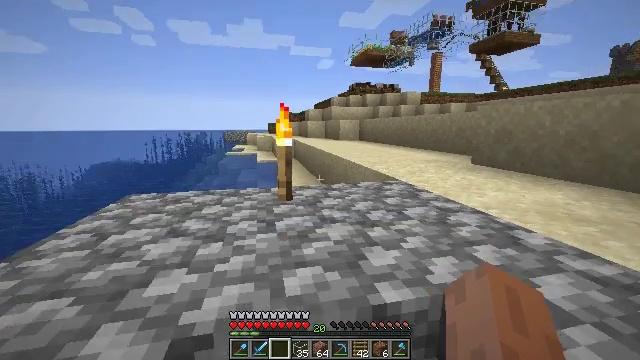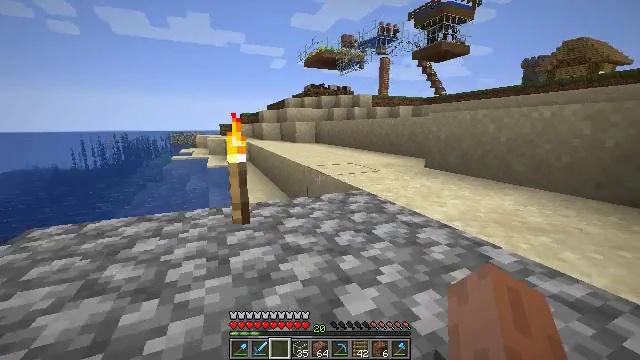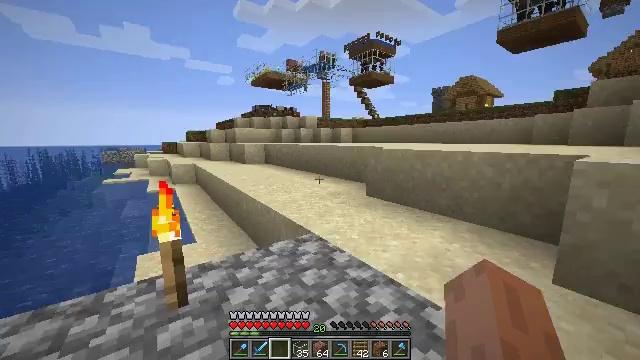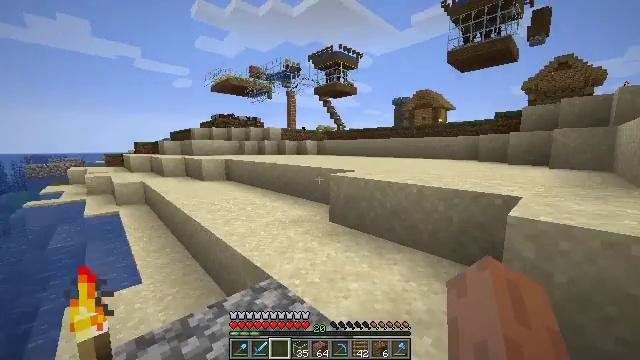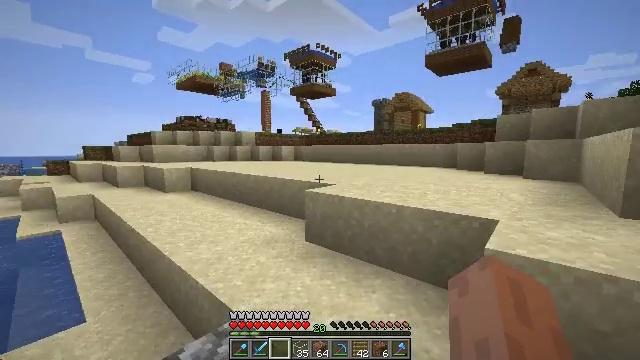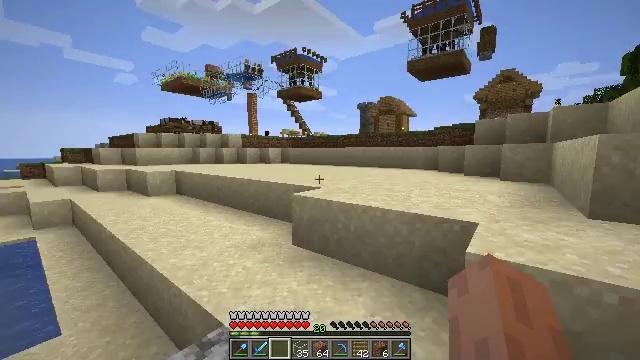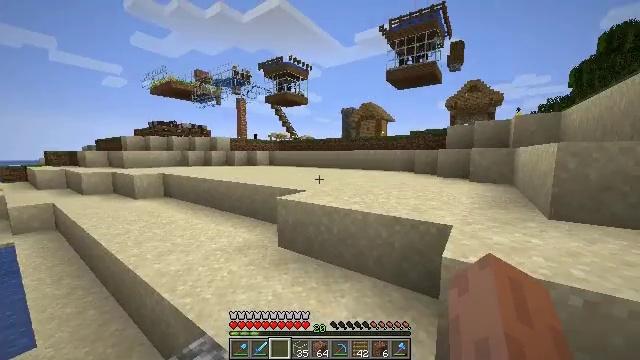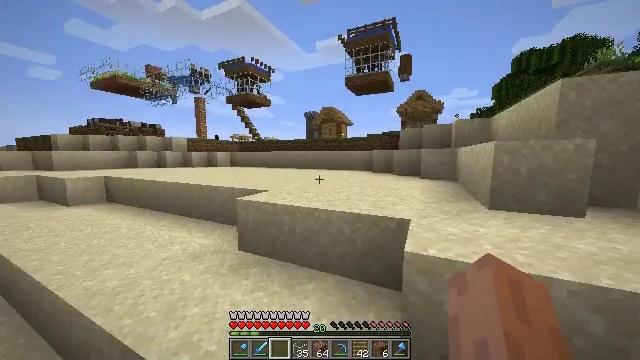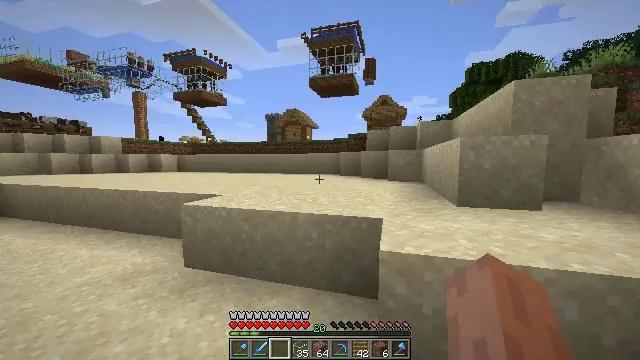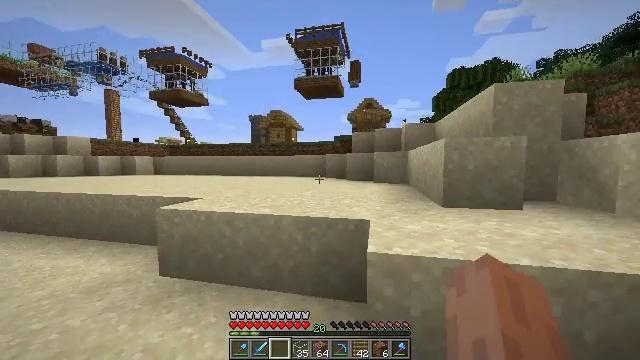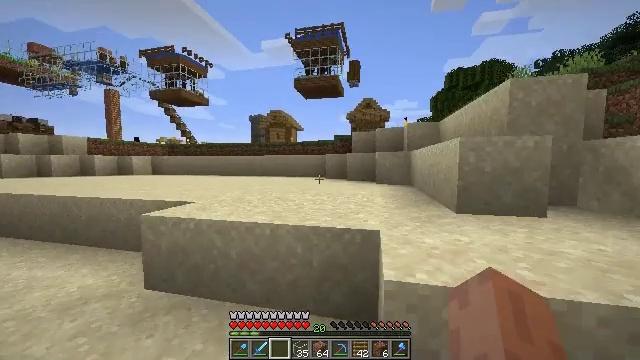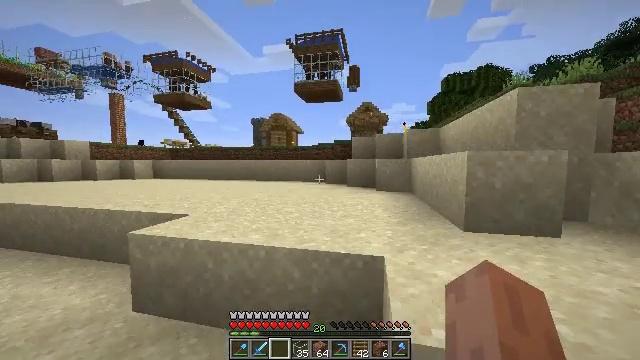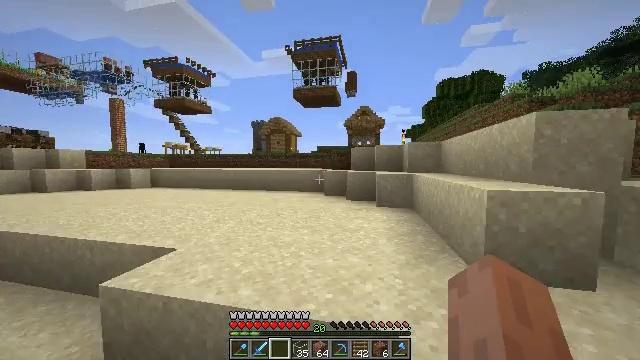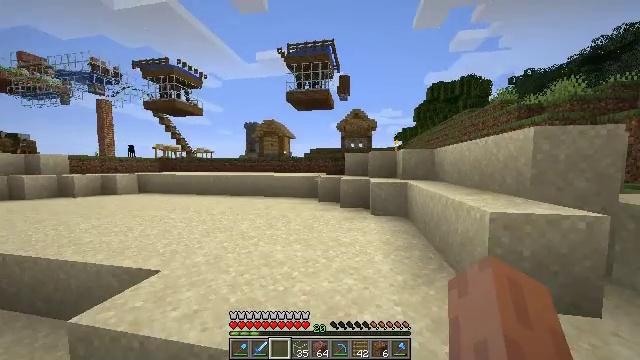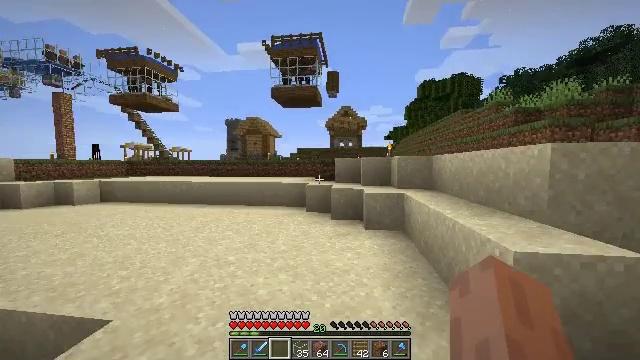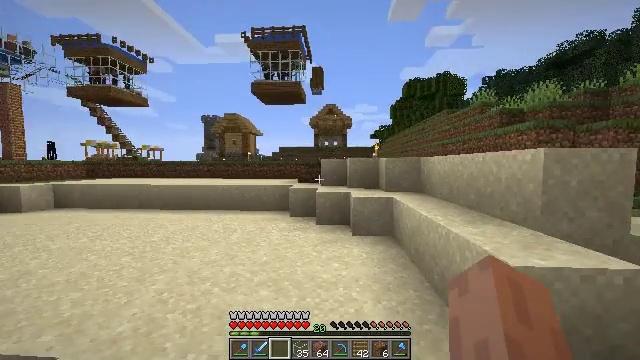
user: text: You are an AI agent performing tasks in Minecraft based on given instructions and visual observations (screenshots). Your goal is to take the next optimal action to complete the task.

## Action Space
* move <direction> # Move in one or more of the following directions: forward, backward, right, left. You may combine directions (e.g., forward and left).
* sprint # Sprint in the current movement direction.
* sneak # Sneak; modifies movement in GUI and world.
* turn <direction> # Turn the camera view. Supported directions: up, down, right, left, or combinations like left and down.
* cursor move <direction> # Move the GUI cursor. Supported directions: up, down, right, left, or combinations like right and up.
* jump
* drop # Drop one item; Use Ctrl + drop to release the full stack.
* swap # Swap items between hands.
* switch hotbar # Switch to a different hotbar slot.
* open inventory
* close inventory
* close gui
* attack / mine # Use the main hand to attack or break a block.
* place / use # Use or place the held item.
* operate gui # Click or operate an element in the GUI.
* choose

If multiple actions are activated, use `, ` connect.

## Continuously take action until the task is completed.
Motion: motion action
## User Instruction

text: Break the ladder to collect it.
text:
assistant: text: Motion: move forward, turn right, jump
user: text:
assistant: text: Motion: move forward, sprint, turn right and up, jump
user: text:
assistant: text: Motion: move forward, sprint, turn right and up, jump
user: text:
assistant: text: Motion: move forward, sprint, turn right, jump
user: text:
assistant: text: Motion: move forward, turn right, jump
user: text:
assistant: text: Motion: move forward, turn right, jump
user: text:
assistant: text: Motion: move forward, turn right, jump
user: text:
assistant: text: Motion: move forward, turn right and up, jump
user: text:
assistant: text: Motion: move forward, turn right, jump
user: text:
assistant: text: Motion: move forward, sprint, jump
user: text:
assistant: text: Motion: move forward, sprint, jump
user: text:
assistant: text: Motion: move forward, sprint, jump
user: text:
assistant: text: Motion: move forward, turn right, jump
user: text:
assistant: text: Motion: move forward, turn right, jump
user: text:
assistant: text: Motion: move forward, turn right, jump
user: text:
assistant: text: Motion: move forward, turn right, jump
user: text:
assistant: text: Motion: move forward, turn right, jump
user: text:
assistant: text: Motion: move forward, turn right, jump
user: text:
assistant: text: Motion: move forward, sprint, turn right and up, jump
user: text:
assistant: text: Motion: move forward, sprint, turn right, jump
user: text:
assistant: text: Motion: move forward, sprint, turn right, jump
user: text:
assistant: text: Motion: move forward, sprint, turn right, jump
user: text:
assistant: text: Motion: move forward, turn right, jump
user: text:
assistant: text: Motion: move forward, turn right, jump
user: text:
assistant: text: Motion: move forward, jump
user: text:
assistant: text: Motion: move forward, jump
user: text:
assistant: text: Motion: move forward, sprint, jump
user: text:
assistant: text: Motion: move forward, sprint, jump
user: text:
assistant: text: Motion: move forward, sprint, jump
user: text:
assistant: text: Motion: move forward, sprint, jump